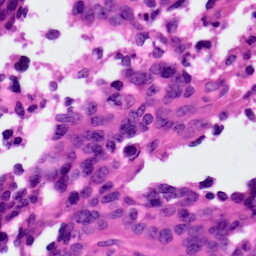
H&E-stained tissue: Ovarian